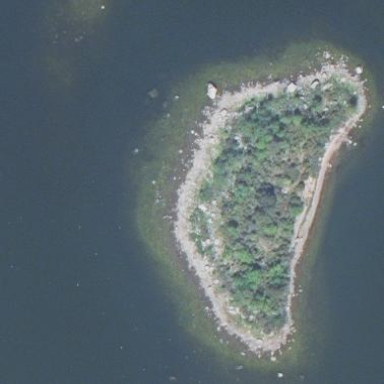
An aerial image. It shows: Islet along the coastline.